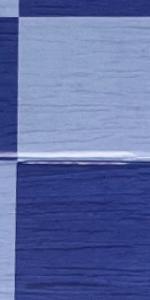
Label: Empty